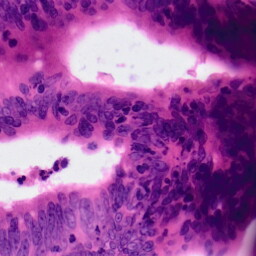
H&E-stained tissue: Colon